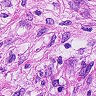
Metastatic tissue present: yes